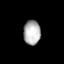
Tissue: lung
Cell type: Smooth muscle cells
Senescence score: 0.5583
Nuclear area (px): 405
Mean DAPI intensity: 178.351